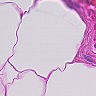
Metastatic tissue present: no